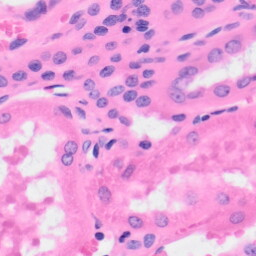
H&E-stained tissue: Kidney